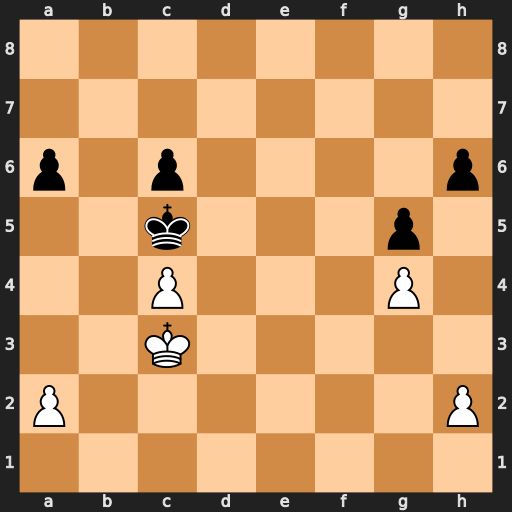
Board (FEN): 8/8/p1p4p/2k3p1/2P3P1/2K5/P6P/8
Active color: w
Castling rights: -
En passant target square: -
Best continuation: a3 a5 a4 Kd6 Kd4